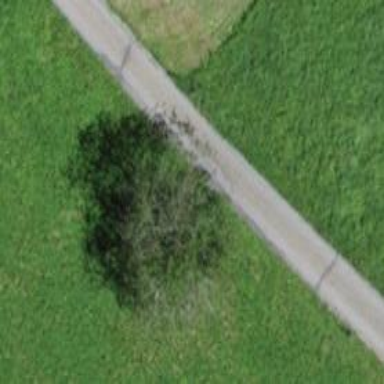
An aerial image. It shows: Well-maintained track road of grade 1.